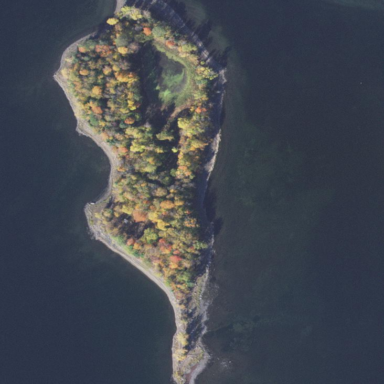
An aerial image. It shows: Islet.